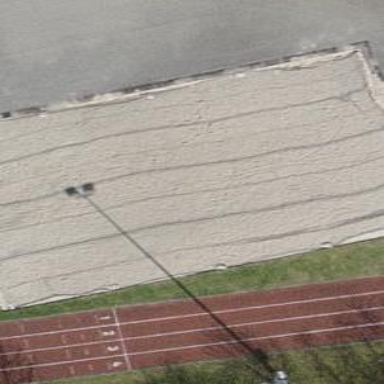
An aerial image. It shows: Sandy pitch designated for beach volleyball.